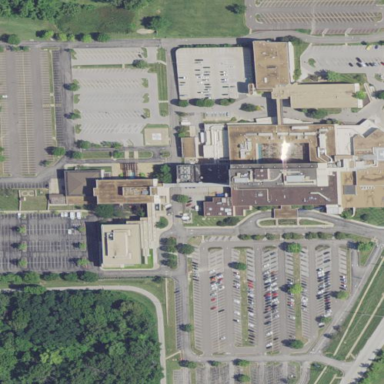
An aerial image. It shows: Hospital providing healthcare services.